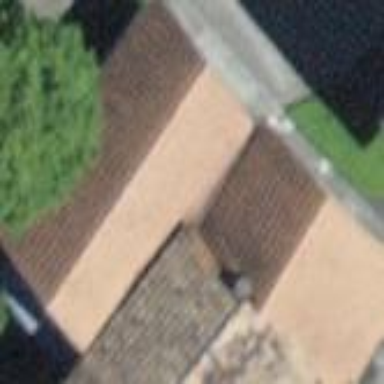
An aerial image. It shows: Garage.